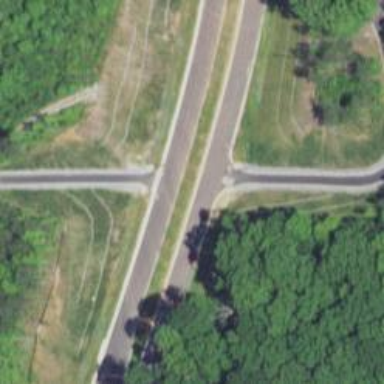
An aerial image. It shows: Asphalt road classified as primary highway with expressway characteristics.